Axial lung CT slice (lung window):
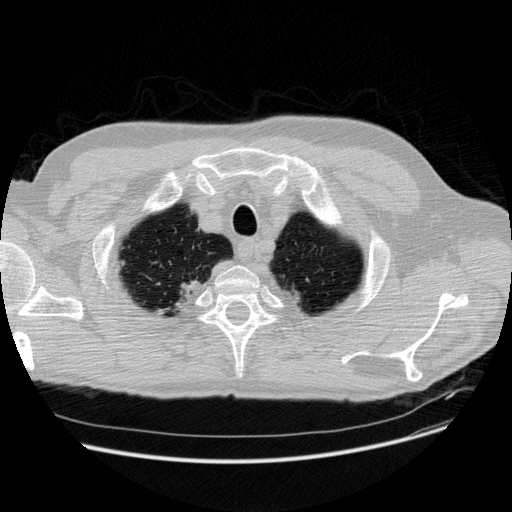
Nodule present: no